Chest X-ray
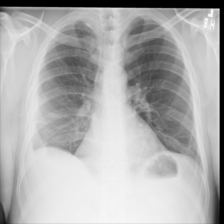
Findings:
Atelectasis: negative
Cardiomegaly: negative
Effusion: positive
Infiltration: negative
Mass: negative
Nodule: negative
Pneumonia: negative
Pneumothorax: positive
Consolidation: negative
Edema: negative
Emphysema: positive
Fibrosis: negative
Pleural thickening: negative
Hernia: negative